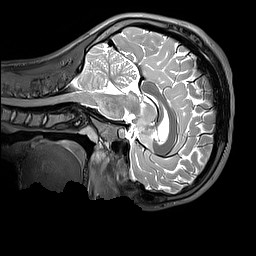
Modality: T2w
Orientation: sagittal
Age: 12
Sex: male
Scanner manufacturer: siemens
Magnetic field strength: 3 T
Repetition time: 3.2 s
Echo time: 0.408 s